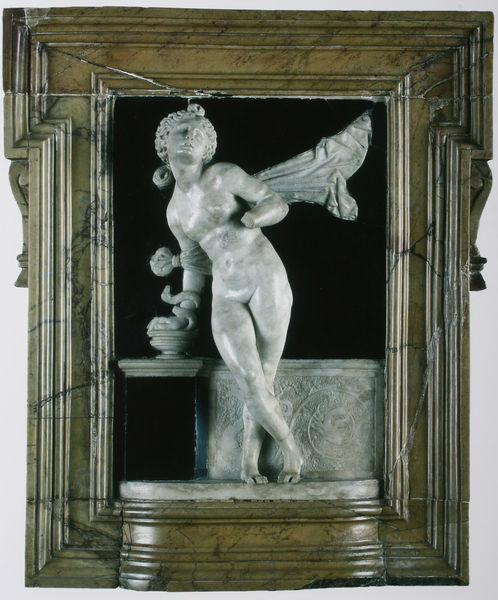
Titel: Der Tod Kleopatras
Künstler: Giammaria Mosca
Standort: Rennes
Institution: Musée des Beaux-Arts
Schlagwörter: akt, flügel, fuß, hand, kopf, körper, nackt, schatten, umhang, weiß, gelb, mädchen, ocker, brust, busen, frau, frisur, haar, licht, marmor, ohrring, schwarz, säule, tisch, blick, schleier, tuch, beige, muster, ornament, schleife, arm, arme, falten, knoten, rahmen, schale, sockel, tod, hände, kalt, wind, gewand, stoff, locken, engel, kanneliert, skulptur, statue, beine, relief, bein, brüste, füße, rahmung, risse, bank, rand, büste, floral, nabel, bauch, bildhauerei, plastik, plinthe, bauchnabel, scham, schenkel, zehen, aufstützen, foto, fotografie, photographie, bad, nacktheit, nische, gefäß, antike, gestützt, selbstmord, torso, zeh, schlange, göttin, schmetterling, architrav, photo, armband, kraushaar, farbfoto, antik, leiden, schmerz, zeus, nymphe, binde, medusa, kabinett, kunstkammer, apoll, zierde, hera, amor, verband, kleopatra, psyche, vertiefung, seele, gekreuzt, mamor, überkreuzt, unterwelt, riss, salbe, ädikula, schreck, defekt, schäden, patina, büchse, beschädigt, nischenfigur, bildrahmen, gesprungen, kehlung, statute, gift, proserpina, pandorra, marbre, fehlstelle, grazie, stahen, pandora, schmetterlingsflügel, busenbrüste, grauer marmor, grüner marmor, hygeia, marmorrahmen, schönheitssalbe, seelenschmeterling, suicid, wehendes tuch, überkreuzte beine, asklepios, 1550, kabinettstück, kunstkammerstück